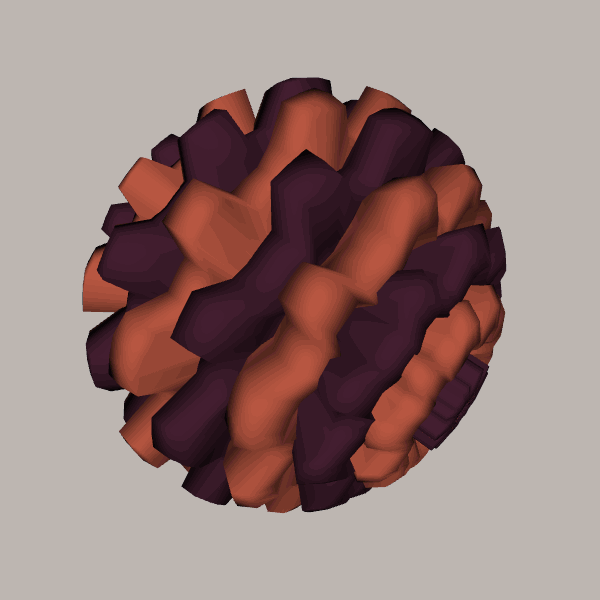
Background: light